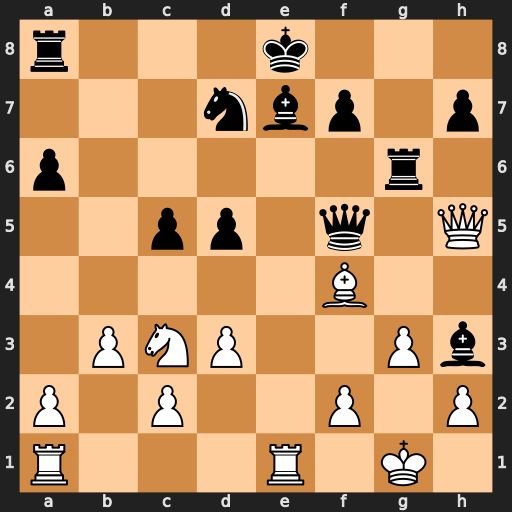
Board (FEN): r3k3/3nbp1p/p5r1/2pp1q1Q/5B2/1PNP2Pb/P1P2P1P/R3R1K1
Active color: w
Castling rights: q
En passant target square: -
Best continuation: Qxf5 Bxf5 Nxd5 Be6 Nc7+ Kd8 Nxa8